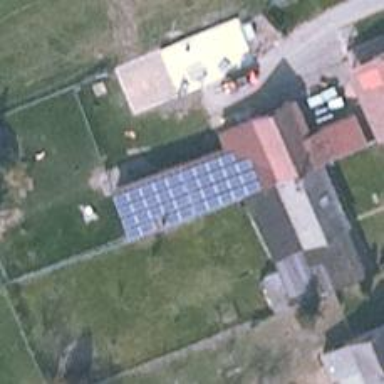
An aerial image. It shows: Small solar photovoltaic panel generator is producing electricity.